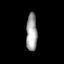
Tissue: prostate
Cell type: T cells
Senescence score: 0.3542
Nuclear area (px): 402
Mean DAPI intensity: 162.803